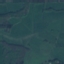
Land use / land cover class: Pasture